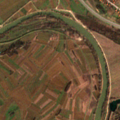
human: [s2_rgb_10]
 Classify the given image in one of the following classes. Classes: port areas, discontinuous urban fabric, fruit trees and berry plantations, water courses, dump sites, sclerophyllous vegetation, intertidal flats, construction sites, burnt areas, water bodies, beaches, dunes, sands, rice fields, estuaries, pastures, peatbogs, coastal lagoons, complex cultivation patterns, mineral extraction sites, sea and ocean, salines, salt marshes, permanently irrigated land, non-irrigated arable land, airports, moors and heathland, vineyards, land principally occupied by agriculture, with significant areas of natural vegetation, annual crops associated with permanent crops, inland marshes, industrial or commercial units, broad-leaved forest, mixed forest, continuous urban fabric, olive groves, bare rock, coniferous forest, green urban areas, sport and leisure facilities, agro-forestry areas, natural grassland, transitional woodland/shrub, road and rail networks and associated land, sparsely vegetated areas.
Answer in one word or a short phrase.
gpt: non-irrigated arable land, complex cultivation patterns, land principally occupied by agriculture, with significant areas of natural vegetation, water courses